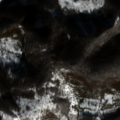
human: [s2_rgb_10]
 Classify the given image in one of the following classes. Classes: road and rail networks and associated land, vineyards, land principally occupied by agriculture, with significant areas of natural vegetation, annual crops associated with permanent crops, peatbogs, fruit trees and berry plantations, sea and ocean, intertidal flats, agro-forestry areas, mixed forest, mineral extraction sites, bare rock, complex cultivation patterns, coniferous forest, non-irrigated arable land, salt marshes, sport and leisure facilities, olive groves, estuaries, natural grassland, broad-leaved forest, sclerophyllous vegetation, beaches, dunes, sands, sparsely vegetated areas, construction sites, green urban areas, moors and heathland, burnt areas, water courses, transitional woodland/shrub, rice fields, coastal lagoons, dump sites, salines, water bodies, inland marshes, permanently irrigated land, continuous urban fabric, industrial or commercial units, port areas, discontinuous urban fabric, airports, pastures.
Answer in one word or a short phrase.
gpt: land principally occupied by agriculture, with significant areas of natural vegetation, broad-leaved forest